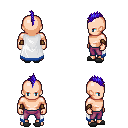
a pixel art fantasy rpg character, male body template, human, light skin, white trimmed cape, magenta pants, blue mohawk hairstyle, cloth bracers, gray slippers, four views (front, back, left, right), 2x2 character sprite sheet, small pixel art, hard edges, no anti-aliasing